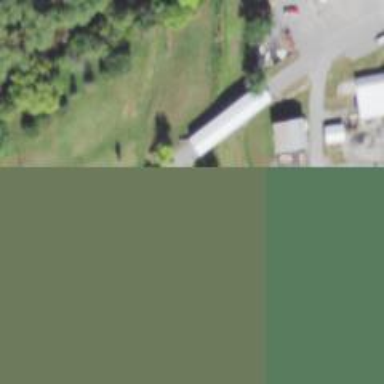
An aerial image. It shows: Covered bridge on residential road.